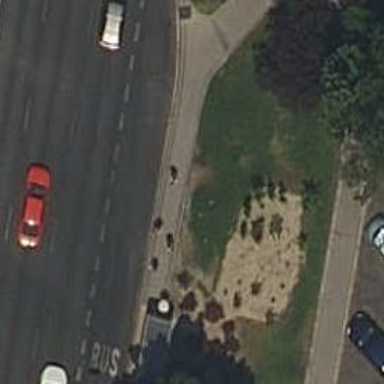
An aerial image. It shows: Bus stop with sheltered platform for public transport.